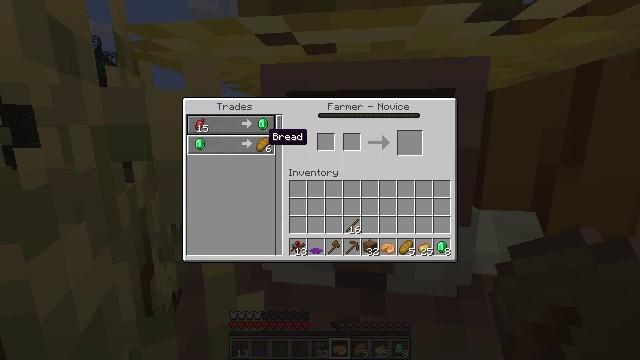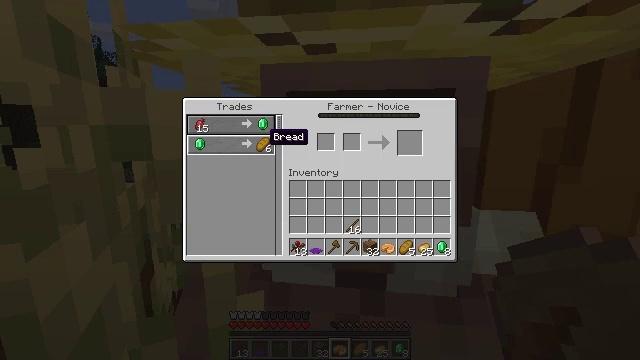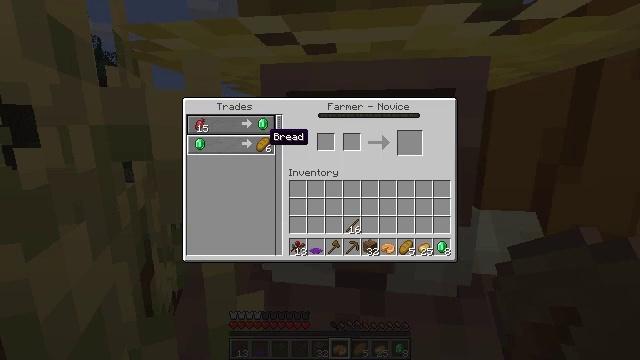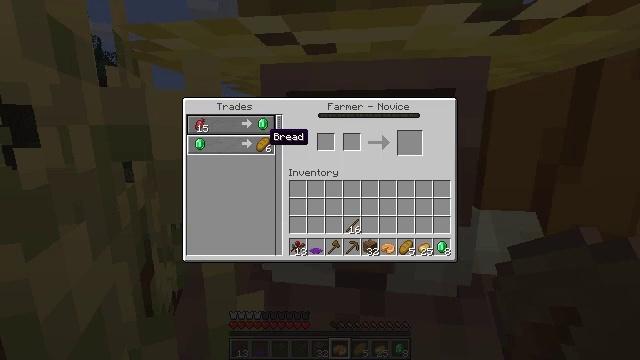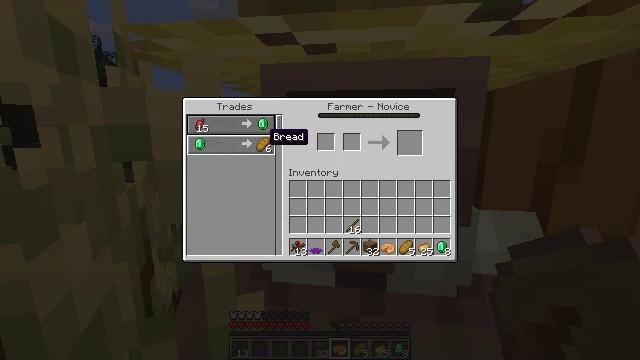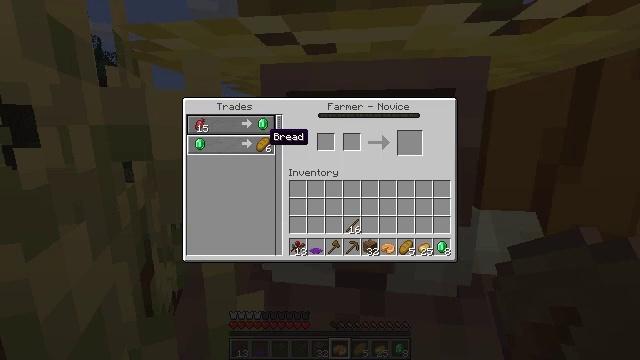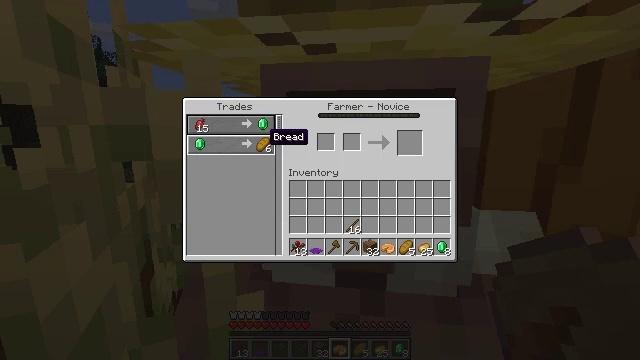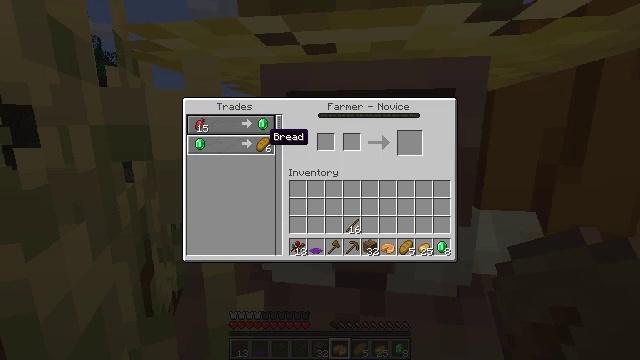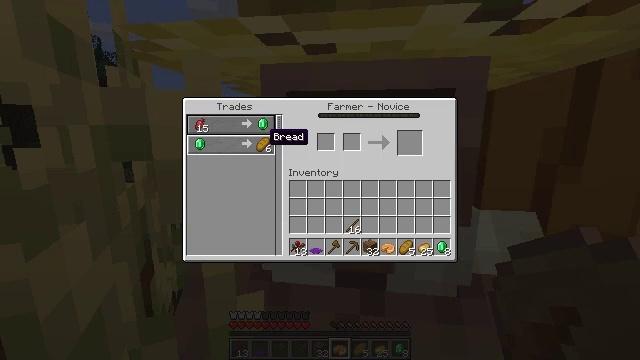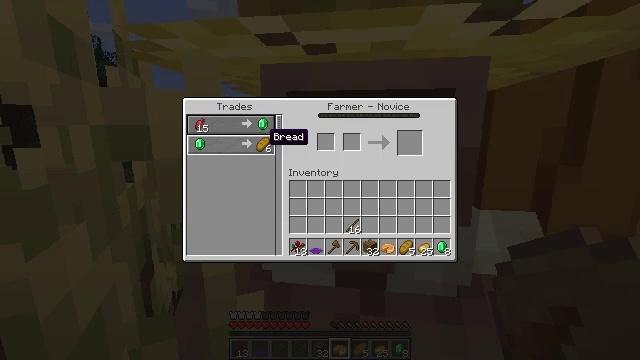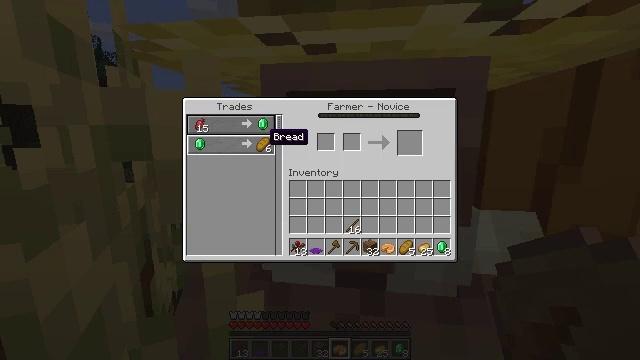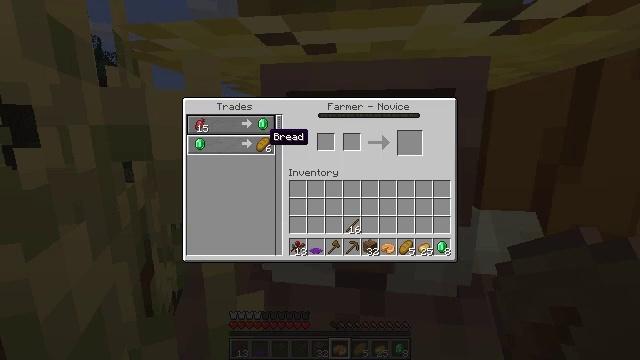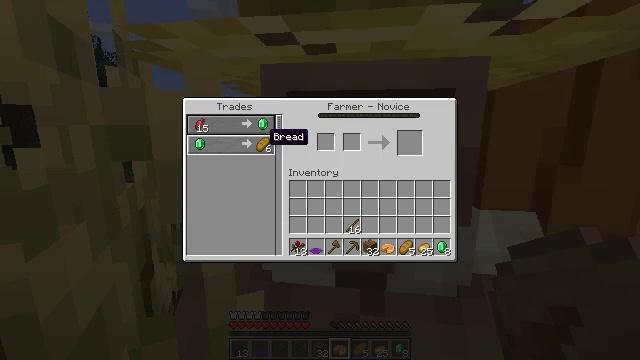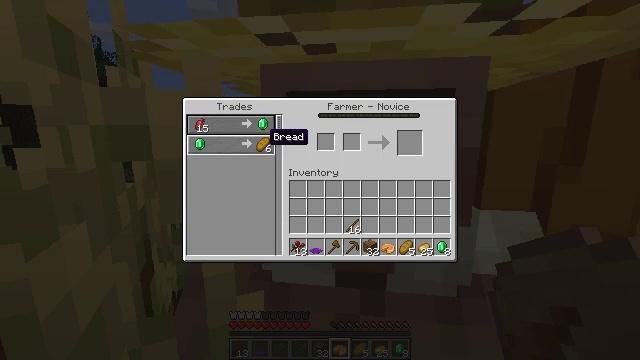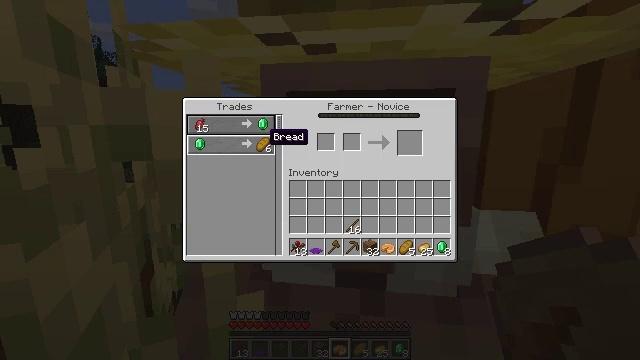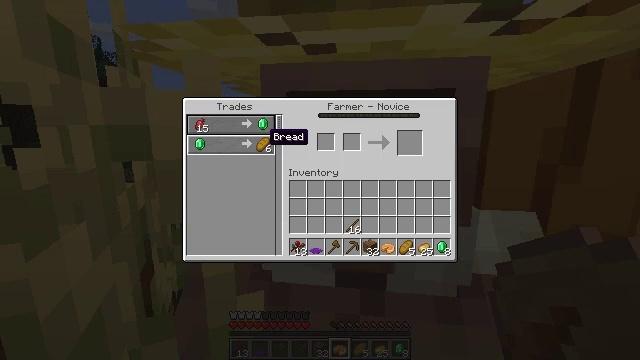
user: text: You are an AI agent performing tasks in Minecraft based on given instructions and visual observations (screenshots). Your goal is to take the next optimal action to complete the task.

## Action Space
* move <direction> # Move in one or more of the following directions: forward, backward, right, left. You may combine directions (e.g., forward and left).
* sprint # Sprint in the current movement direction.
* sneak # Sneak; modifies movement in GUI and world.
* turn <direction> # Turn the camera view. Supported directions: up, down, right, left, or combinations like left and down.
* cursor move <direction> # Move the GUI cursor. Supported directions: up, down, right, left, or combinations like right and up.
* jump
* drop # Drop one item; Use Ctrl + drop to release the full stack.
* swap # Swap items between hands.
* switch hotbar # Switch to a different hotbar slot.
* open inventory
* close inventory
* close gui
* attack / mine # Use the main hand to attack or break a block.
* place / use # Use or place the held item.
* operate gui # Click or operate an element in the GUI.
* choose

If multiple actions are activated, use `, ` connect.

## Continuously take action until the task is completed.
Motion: motion action
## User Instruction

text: Drop a pumpkin pie.
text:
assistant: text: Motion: no_op
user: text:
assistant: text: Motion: no_op
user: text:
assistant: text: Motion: no_op
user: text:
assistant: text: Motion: no_op
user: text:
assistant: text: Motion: no_op
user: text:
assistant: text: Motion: no_op
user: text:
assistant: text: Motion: no_op
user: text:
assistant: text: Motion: no_op
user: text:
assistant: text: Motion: no_op
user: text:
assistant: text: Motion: no_op
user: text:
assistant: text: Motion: no_op
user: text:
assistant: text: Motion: no_op
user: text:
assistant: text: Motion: no_op
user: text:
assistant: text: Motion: no_op
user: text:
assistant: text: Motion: no_op
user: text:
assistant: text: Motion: no_op
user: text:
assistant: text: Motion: no_op
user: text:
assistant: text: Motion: no_op
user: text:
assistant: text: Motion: no_op
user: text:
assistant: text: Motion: no_op
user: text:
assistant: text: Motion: close gui
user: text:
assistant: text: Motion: no_op
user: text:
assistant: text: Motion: turn left and down
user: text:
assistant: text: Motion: turn left and down
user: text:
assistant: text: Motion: turn left
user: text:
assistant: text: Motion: turn left and up
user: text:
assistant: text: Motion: move forward, turn left and up
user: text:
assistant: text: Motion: move forward, turn left
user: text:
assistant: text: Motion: move forward
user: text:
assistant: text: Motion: move forward